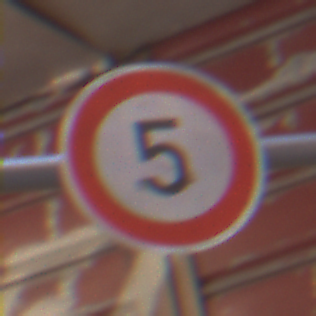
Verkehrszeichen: Geschwindigkeit5
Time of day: MorningAfternoon
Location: Outdoor (Urban)
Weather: Clear
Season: NotSpecified
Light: Natural